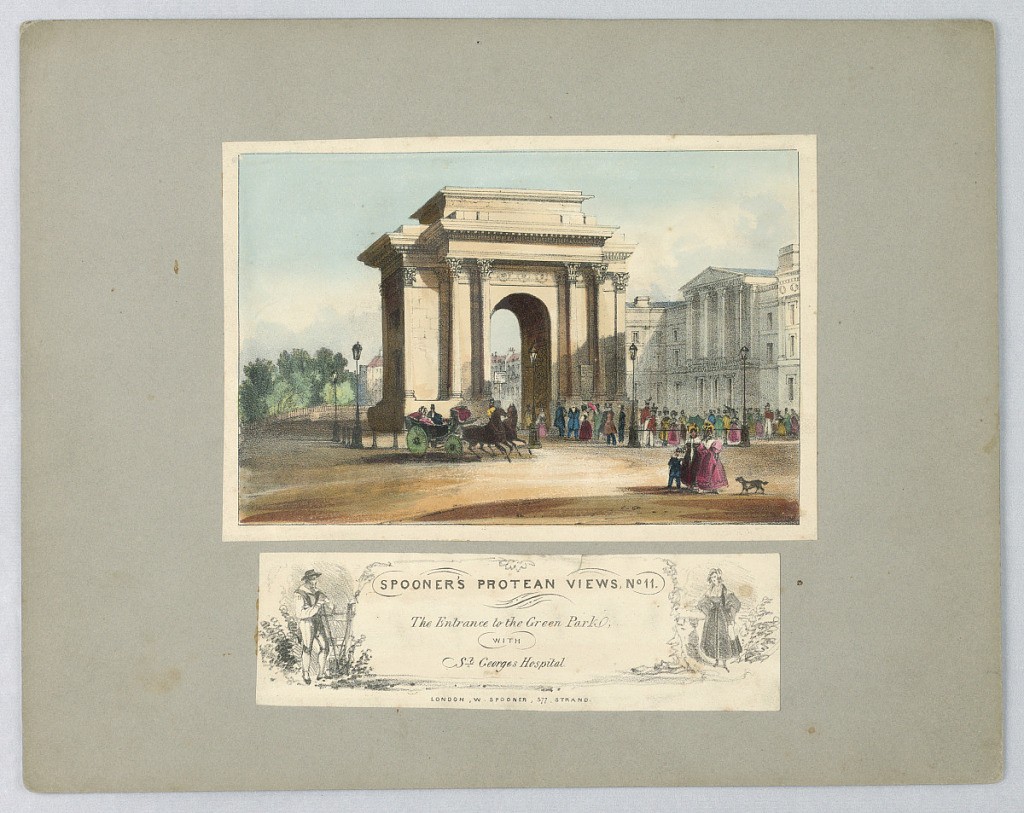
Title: Optical Toy: "The Entrance to Green Park" (Spooner's Protean Views, no. 11)
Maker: William Spooner, England, active 1830 – 1854
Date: ca. 1838
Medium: Lithograph, brush and watercolor on paper, mounted
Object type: Print
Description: View of Marble Arcch. When held to the light, the scene is shown as if at night. Saint George's Hospital on the right. Below, title and publisher's name between two vignettes.